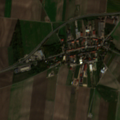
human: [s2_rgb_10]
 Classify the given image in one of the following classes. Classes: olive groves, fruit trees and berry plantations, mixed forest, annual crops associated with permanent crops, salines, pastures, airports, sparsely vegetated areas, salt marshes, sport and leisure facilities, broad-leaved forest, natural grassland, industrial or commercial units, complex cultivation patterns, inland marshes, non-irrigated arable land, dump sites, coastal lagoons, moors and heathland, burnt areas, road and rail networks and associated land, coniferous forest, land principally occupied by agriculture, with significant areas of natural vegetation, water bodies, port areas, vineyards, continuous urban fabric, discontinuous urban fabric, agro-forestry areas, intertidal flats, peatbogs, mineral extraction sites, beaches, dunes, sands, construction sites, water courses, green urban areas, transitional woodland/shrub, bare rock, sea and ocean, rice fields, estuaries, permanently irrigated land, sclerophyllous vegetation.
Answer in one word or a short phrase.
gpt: discontinuous urban fabric, non-irrigated arable land